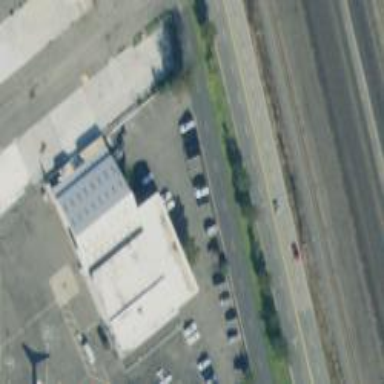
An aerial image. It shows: Car rental service.